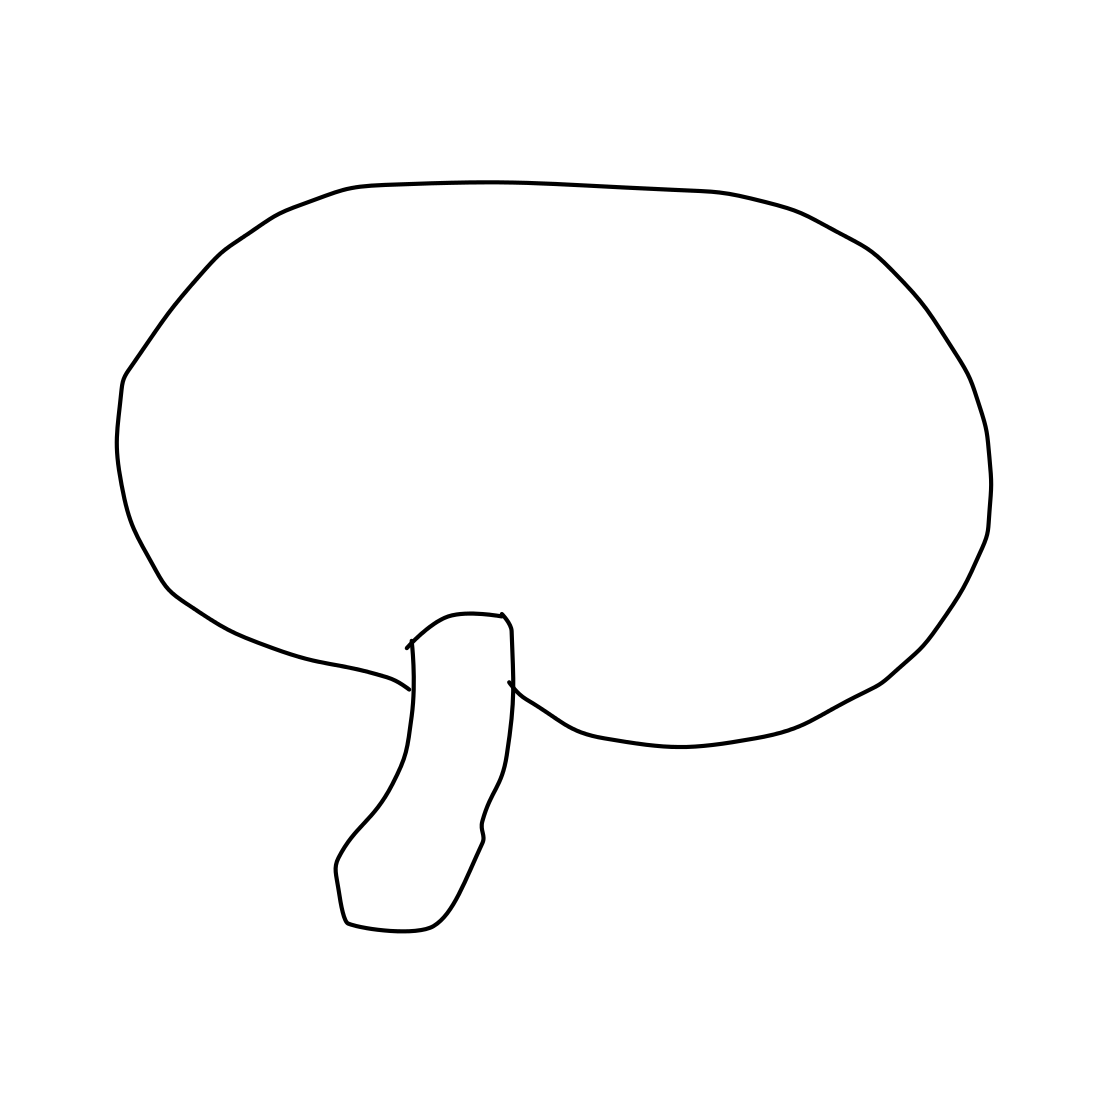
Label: mushroom